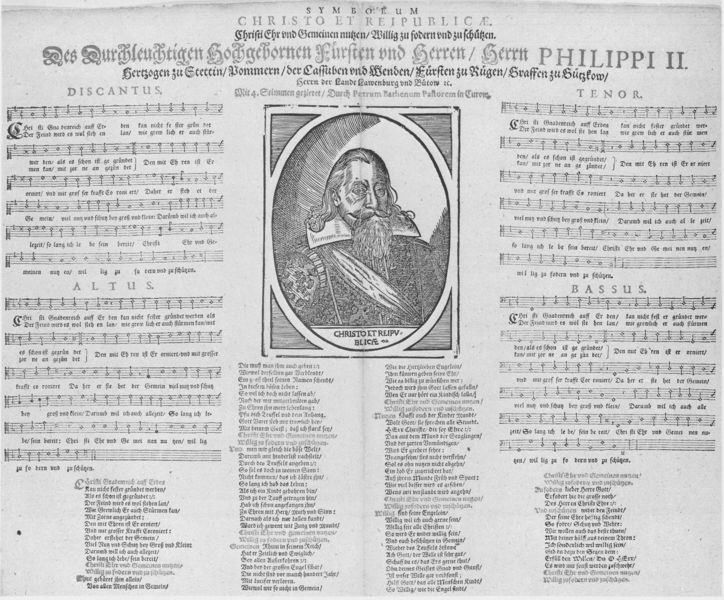
Titel: SYMBOLUM CHRISTO ET REIPUBLICAE.
Künstler: Petrus Bathenus
Standort: Wolfenbüttel
Institution: Herzog August Bibliothek
Schlagwörter: mann, schatten, weiß, grau, schwarz, zeichnung, alt, bart, kragen, mensch, rahmen, bild, bildnis, portrait, porträt, kirche, gewand, haare, bass, gesang, musik, oval, holzschnitt, schrift, papier, noten, graphik, notenblatt, ornamente, deutsch, medaillon, druck, stich, schwarzweiß, text, brille, überschrift, schweden, schraffiert, scherpe, stück, seiten, lieder, hellgrau, german, zeilen, kupferstich, quadrat, strophen, monokel, lied, partitur, note, doppelseite, liedtext, philipp, basstimme, discantus, liedbaltt, muusik, philippi, tenor, tenorstimme, erlass, sheet music, 30 jährigner krieg, stettin, philipp 11, kirchenlied